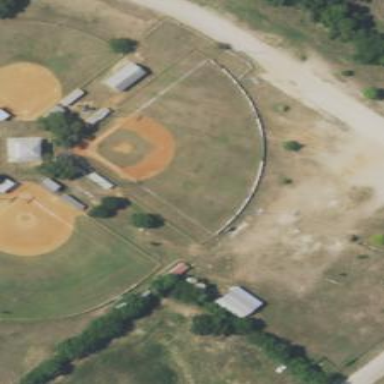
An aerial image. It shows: Baseball pitch for leisure land.